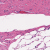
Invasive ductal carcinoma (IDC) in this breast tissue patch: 0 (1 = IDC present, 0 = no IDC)